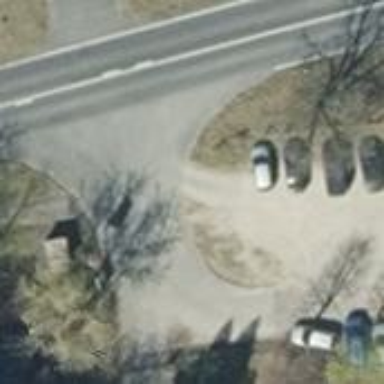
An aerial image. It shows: Concrete path.